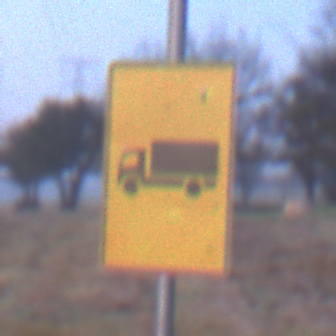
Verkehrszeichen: KFZZulaessigeGesamtmasse3Komma5TOhnePfeilsymbol
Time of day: SunriseSunset
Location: Outdoor (Nature)
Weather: Clear
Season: NotSpecified
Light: Natural